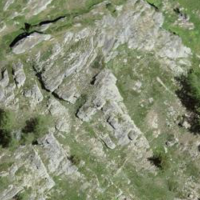
EUNIS habitat code: 26
Species observed at this site:
Vaccinium myrtillus